Field crop: maize
Growth stage: 1
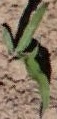
Species: maize